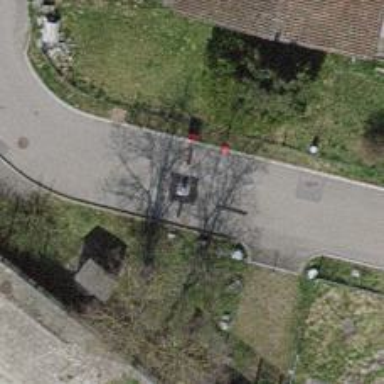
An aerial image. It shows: Rising bollard.